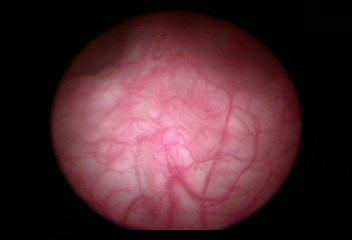
Modality: WLC
Class: Normal mucosa
Bladder cancer association: No